Question: I have using following code to crate UDP packets.I using bindToPort to setup Source Port.
'''
[asyncUdpSocket bindToPort:7701
error:&socketError])
'''
, ! found only first time I go through those codes can get a right source port. Rest times, they are all wrong!! My bind to port should be .

'''
GCDAsyncUdpSocket *asyncUdpSocket;
asyncUdpSocket = [[GCDAsyncUdpSocket alloc] initWithDelegate:self
delegateQueue:dispatch_get_main_queue()];
[asyncUdpSocket setPreferIPv4];
if ([asyncUdpSocket bindToPort:7701
error:&socketError]){
NSLog(@"Bind to Port fail");
}
[asyncUdpSocket enableBroadcast:NO error:&socketError];
[asyncUdpSocket sendData:data
toHost:@"192.168.16.77"
port:7701
withTimeout:-1
tag:0];
'''
# Question:
### How to make UDP packet's Source Port consistent in GCDAsyncUdpSocket?
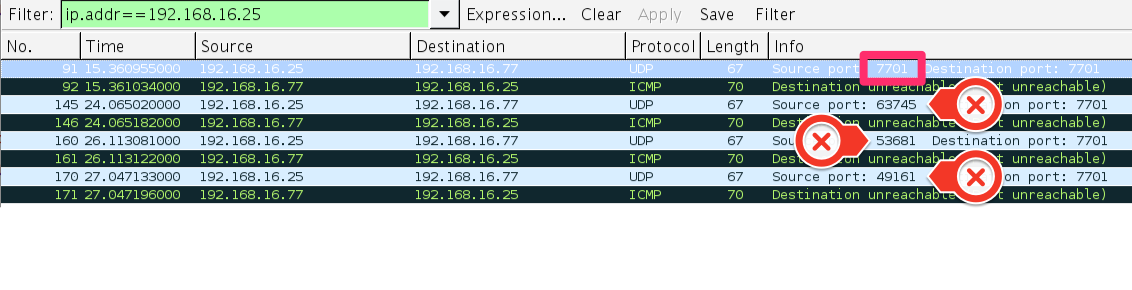
Answer: The reason of variable port number is I am using ARC. The instance might not be released at next time alloc and init.
Everytime I call this part code I create a new GCDAsyncUdpSocket object, then try to bind the port and then send the message. These objects are being dealloced only at a later time when I use ARC. So, actually I am trying to bind to the port several times which is not possible. Once the port is bound, I cannot bind it any more.